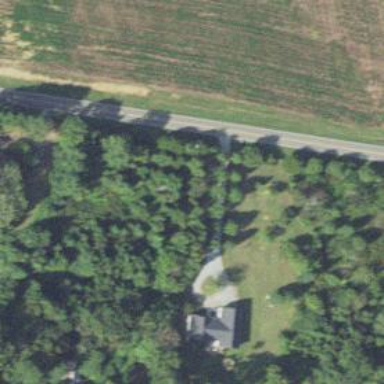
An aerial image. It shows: Driveway.